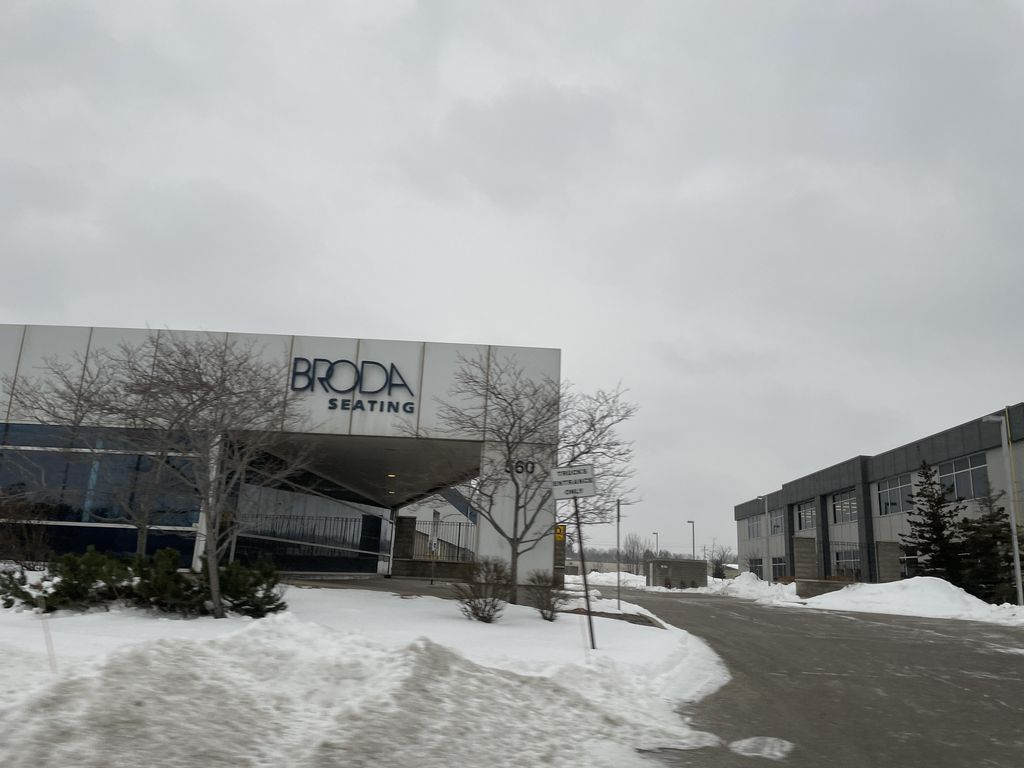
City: kitchener-waterloo